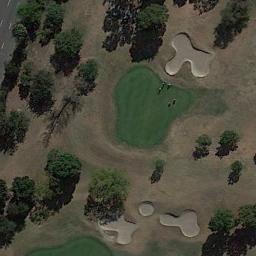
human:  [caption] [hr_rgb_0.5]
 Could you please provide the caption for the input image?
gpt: At the intersection of the three paths, There are two bunkers .

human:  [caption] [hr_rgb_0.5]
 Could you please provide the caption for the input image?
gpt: The golf course has a putting green, Some fairways, Barrier trees and sandpits .

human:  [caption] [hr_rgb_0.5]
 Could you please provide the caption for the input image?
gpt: There are a few bunkers and many trees on a large lawn on the golf course .

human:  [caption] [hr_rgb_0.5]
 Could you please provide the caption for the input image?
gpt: Many trees are near the golf course .

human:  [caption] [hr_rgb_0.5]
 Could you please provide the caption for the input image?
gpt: There are four bunkers and some trees on the golf course .